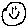
Label: smiley face